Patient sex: M
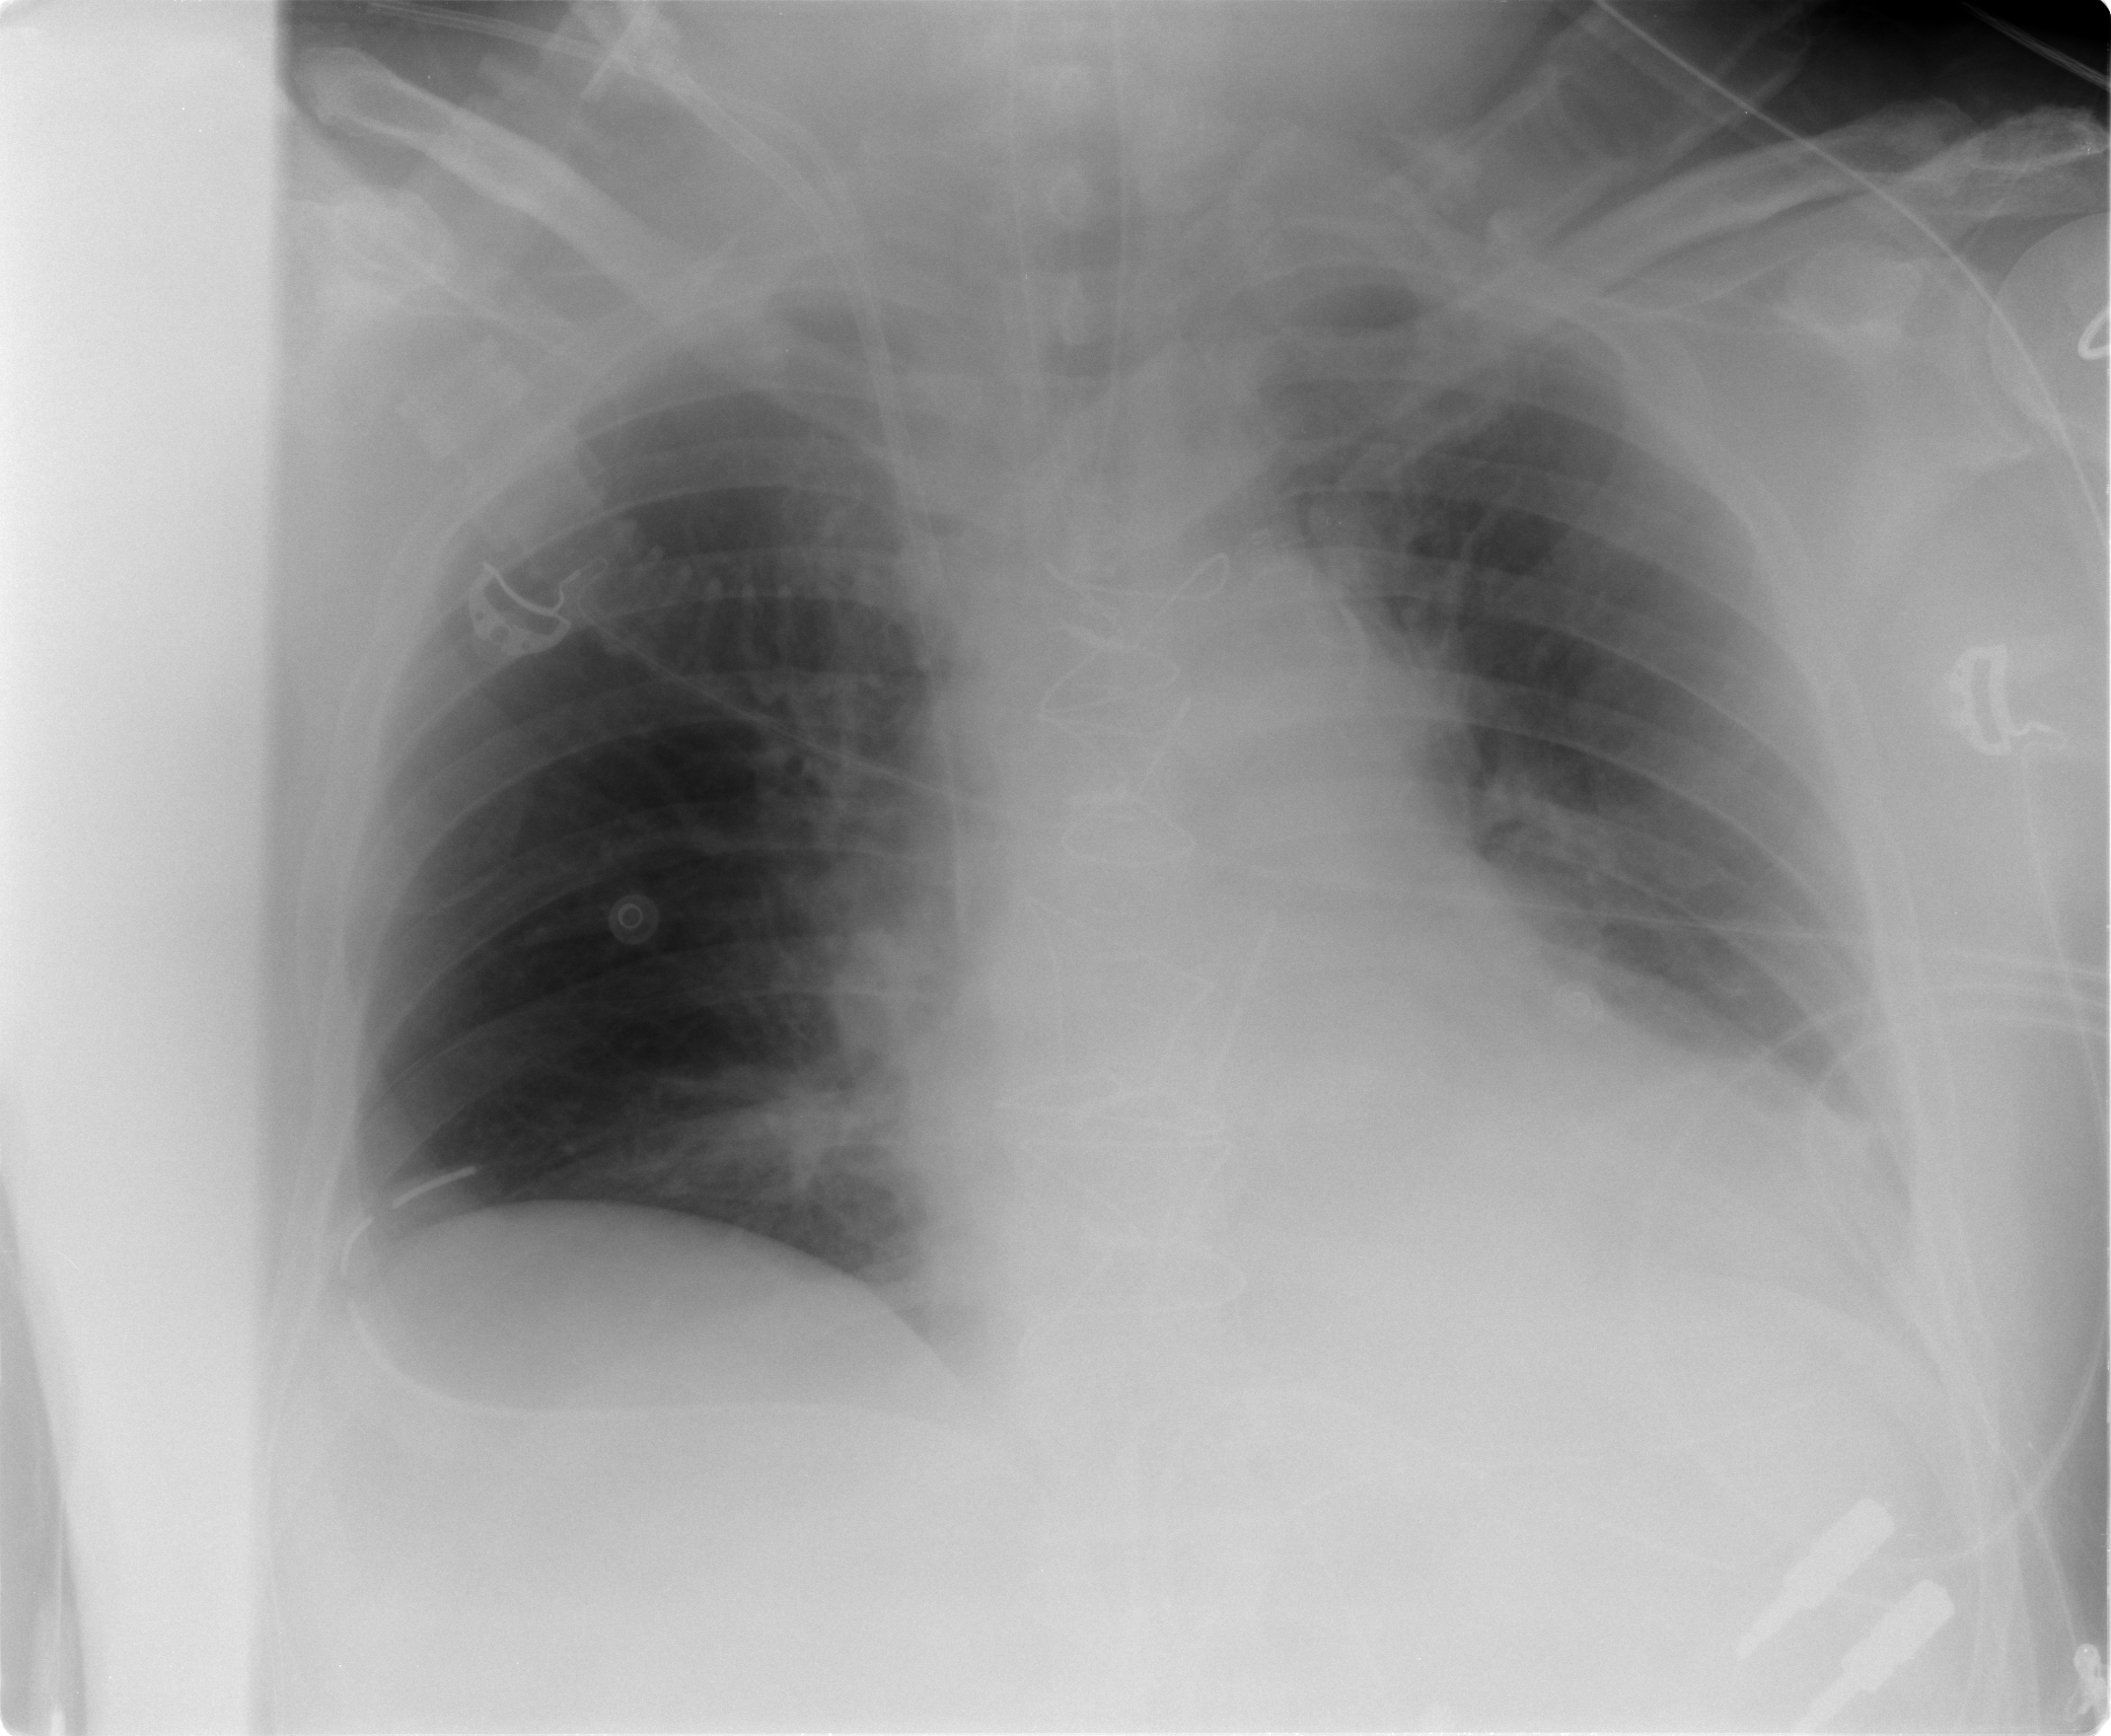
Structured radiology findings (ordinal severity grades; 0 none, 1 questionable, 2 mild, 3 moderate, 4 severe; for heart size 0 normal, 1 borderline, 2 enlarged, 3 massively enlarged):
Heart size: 2
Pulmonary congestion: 2
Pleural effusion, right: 0
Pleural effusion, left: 0
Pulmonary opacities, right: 0
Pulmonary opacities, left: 1
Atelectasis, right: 0
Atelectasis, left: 2